Question: I have been searching the reference to the navigation up icon for android within android studio but cant find it. I am trying to add it to a toolbar. The toolbar is not the action bar. I have a toolbar in a sliding up panel. The picture below is the icon I am looking to reference without adding:
'''
getSupportActionBar().setDisplayShowHomeEnabled(true);
'''
If it can't be referenced as a drawable I am assuming I will need to import images which I am trying not to do. If that is the case then please provide a page that has the exact icon as a .png.
If you are going to down vote the question provide an explanation on why.

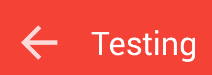
Answer: I ended up getting the Material Icons from Google's GitHub
<URL>